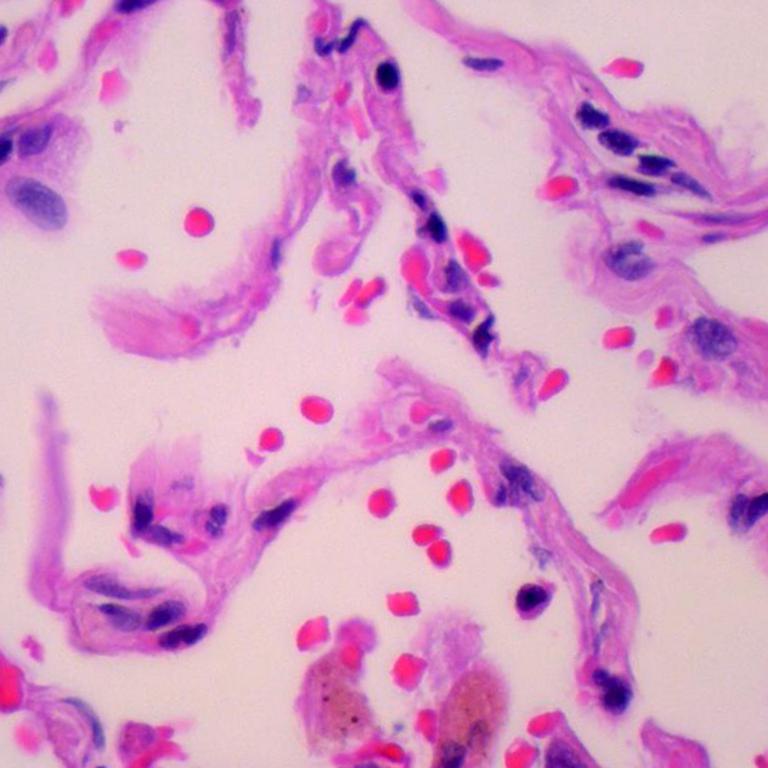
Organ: lung
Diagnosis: benign